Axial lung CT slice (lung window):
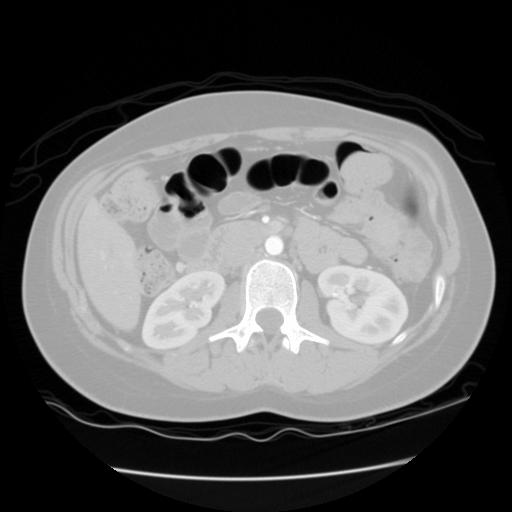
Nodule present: no